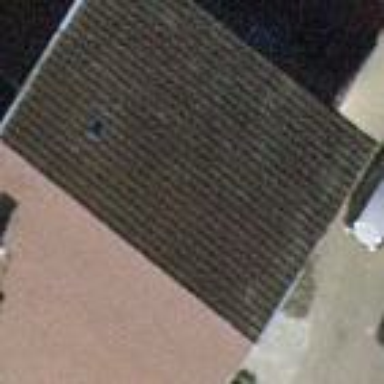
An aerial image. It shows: Detached building.